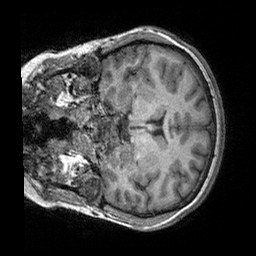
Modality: T1w
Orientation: coronal
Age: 25
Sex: female
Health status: healthy
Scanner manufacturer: siemens
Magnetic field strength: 3 T
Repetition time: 2.3 s
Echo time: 0.00303 s